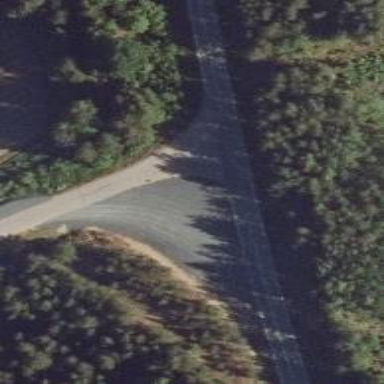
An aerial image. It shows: Road with "give way" sign.